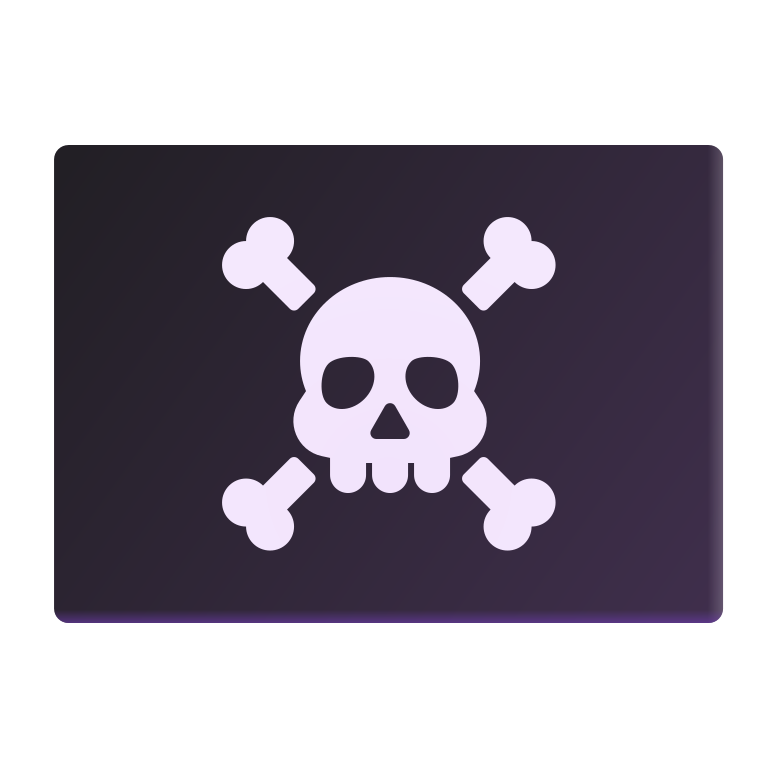
pirate flag color